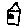
Label: house